Field crop: tomato
Growth stage: 2
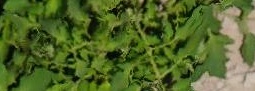
Species: tomato